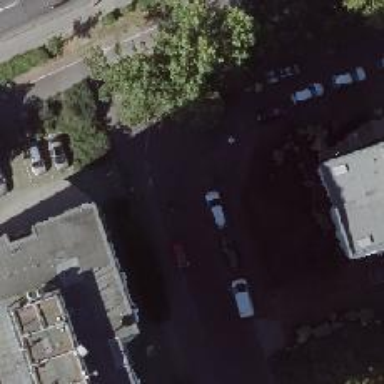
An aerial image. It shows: Residential road with asphalt surface and separate sidewalk.